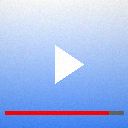
Screen state: on